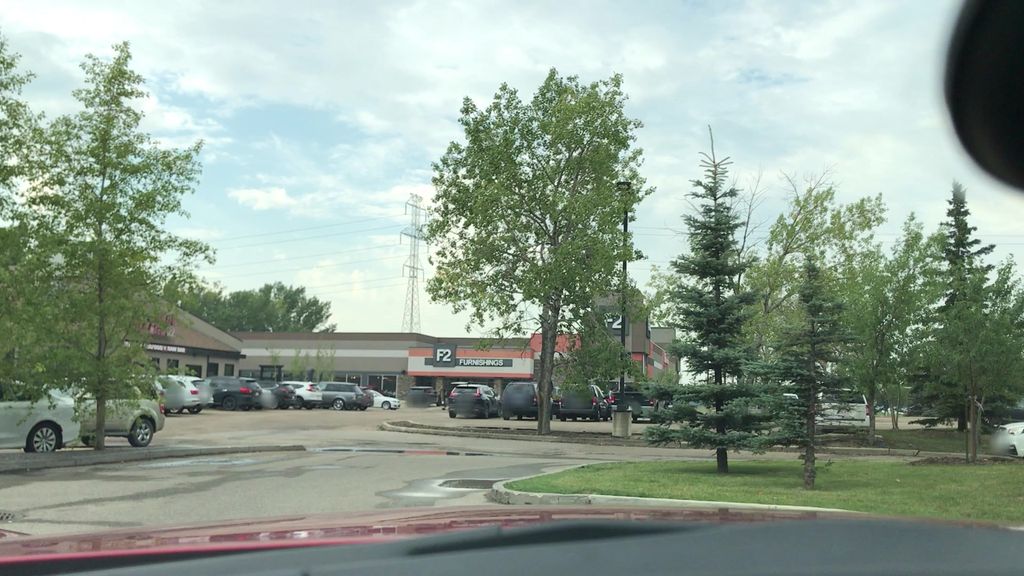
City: edmonton